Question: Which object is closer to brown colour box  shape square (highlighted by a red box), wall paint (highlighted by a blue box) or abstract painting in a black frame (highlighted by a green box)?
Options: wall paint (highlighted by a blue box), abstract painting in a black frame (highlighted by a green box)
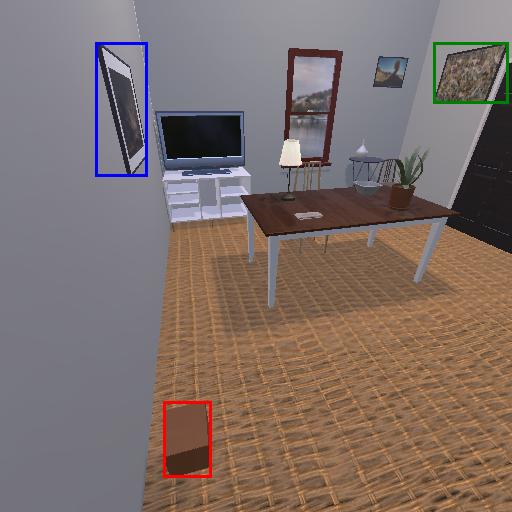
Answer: wall paint (highlighted by a blue box)